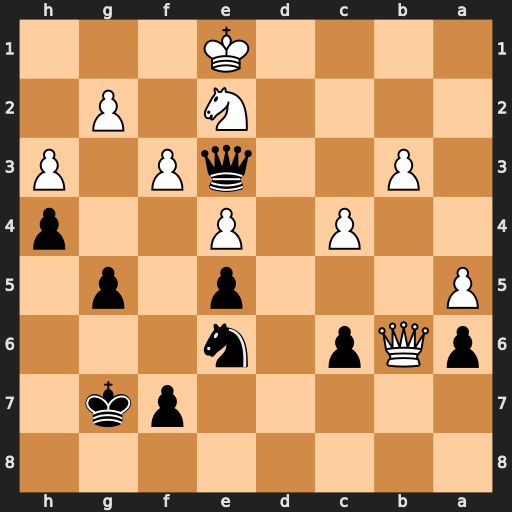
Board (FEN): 8/5pk1/pQp1n3/P3p1p1/2P1P2p/1P2qP1P/4N1P1/4K3
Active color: b
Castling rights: -
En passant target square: -
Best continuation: Nd4 Qxd4 exd4